Breast ultrasound image
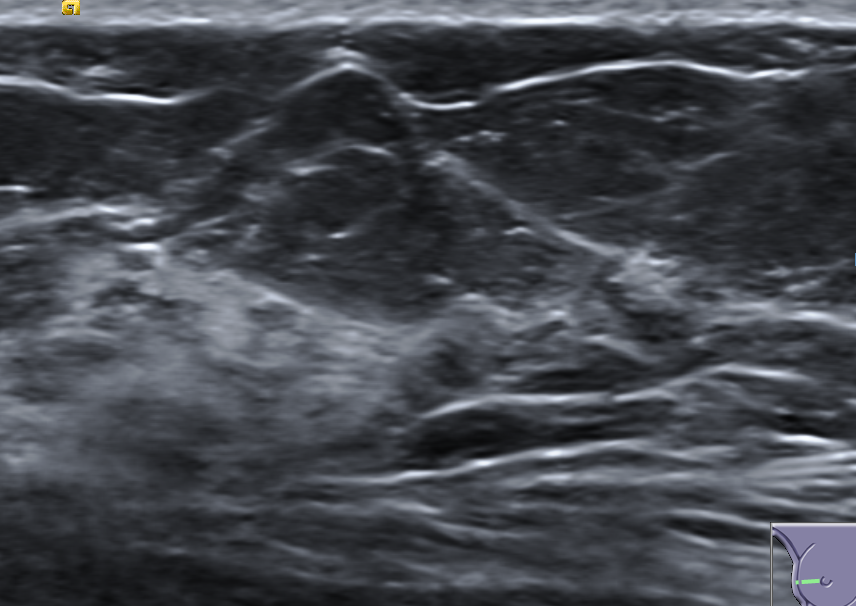
Diagnosis: normal